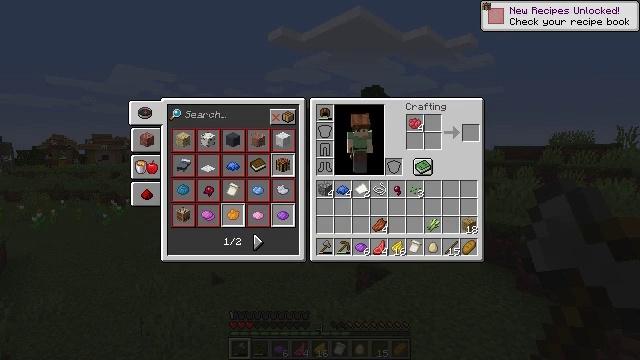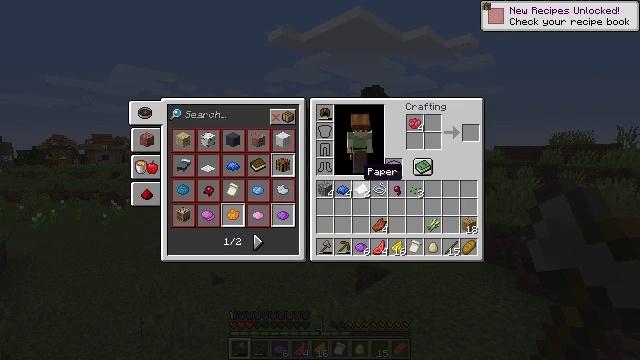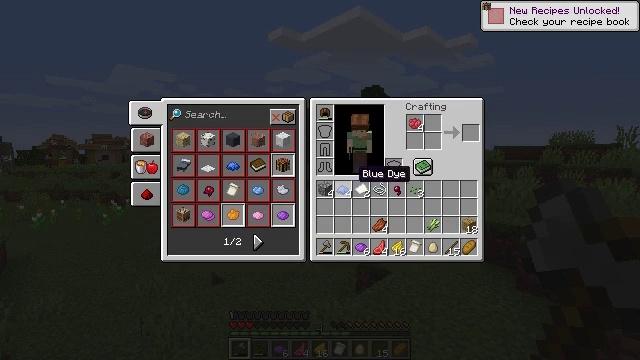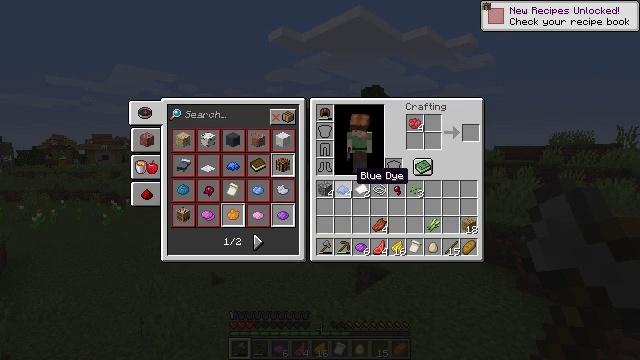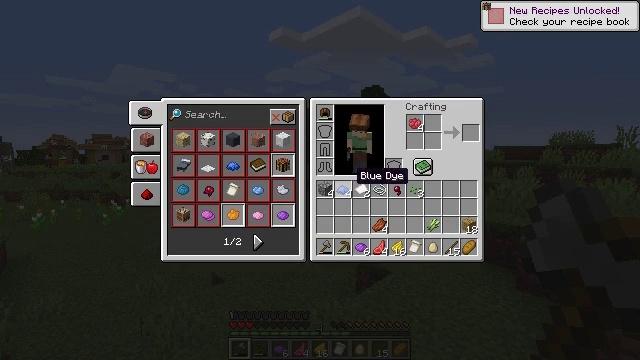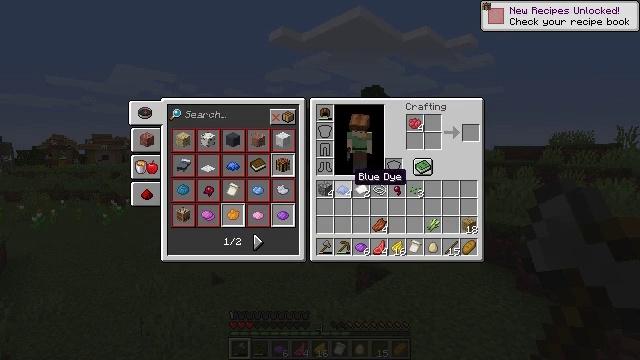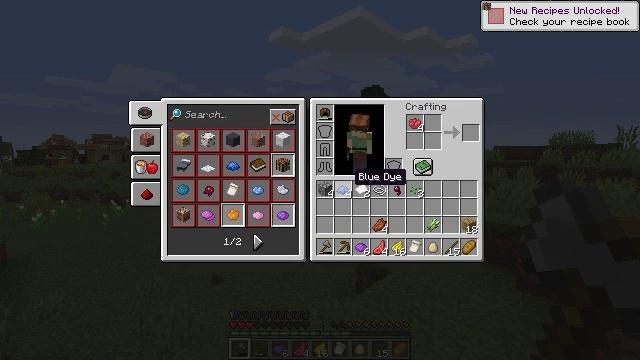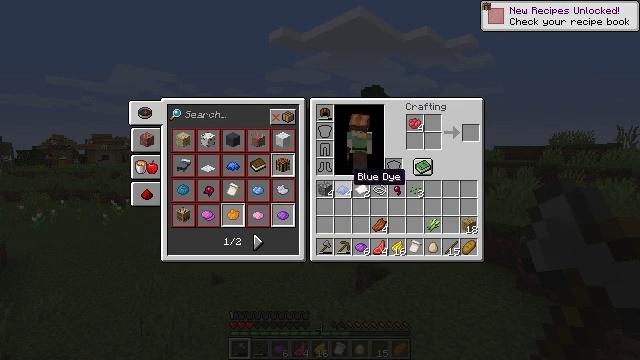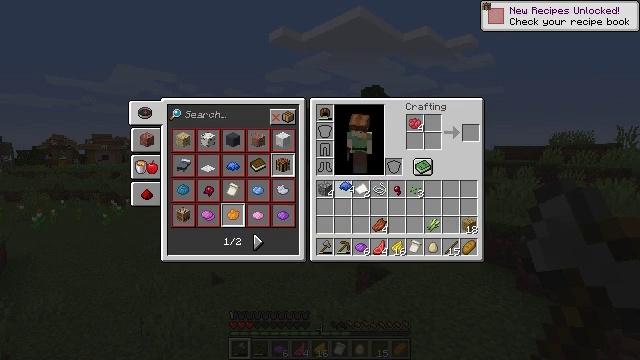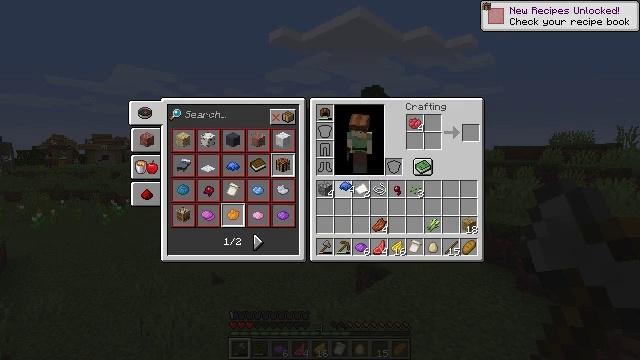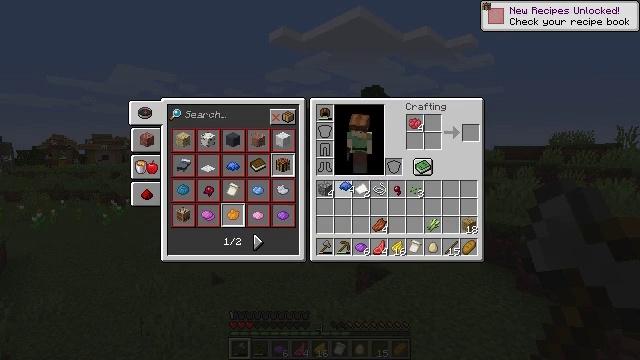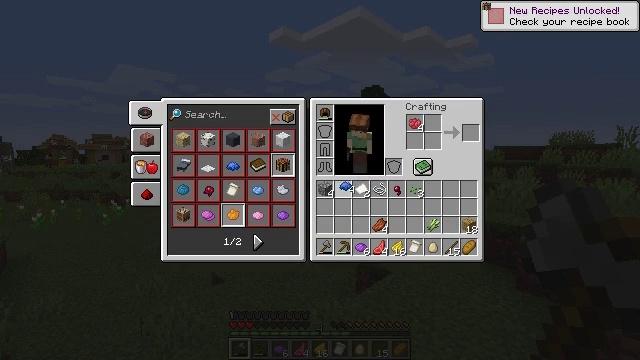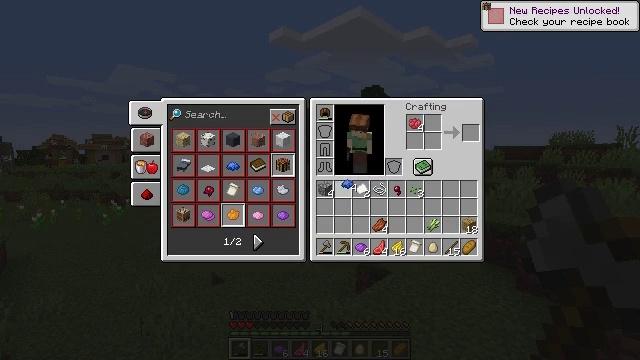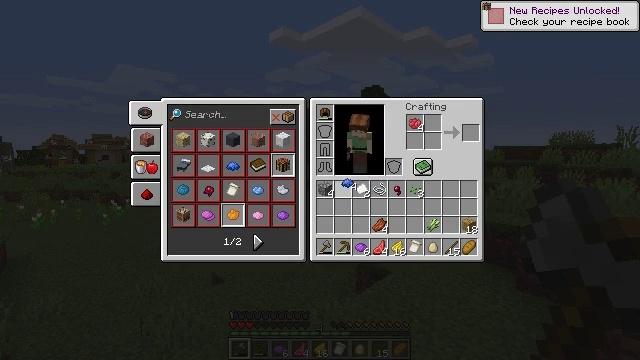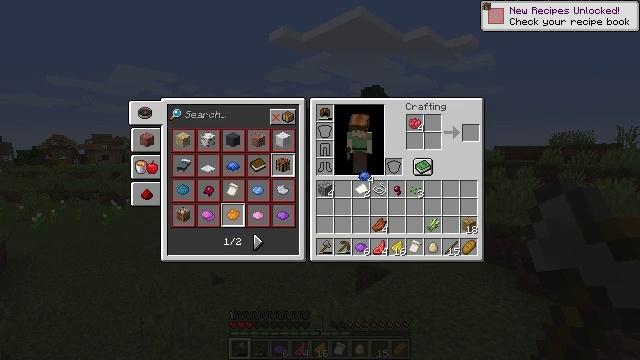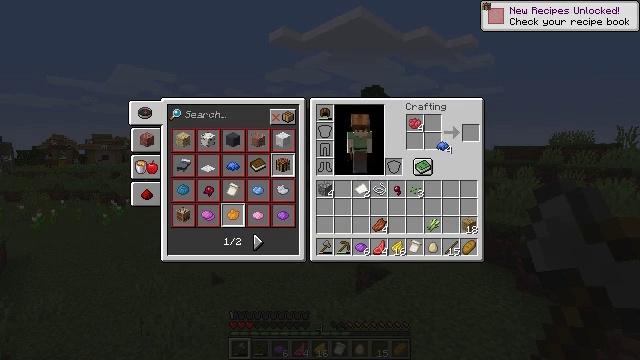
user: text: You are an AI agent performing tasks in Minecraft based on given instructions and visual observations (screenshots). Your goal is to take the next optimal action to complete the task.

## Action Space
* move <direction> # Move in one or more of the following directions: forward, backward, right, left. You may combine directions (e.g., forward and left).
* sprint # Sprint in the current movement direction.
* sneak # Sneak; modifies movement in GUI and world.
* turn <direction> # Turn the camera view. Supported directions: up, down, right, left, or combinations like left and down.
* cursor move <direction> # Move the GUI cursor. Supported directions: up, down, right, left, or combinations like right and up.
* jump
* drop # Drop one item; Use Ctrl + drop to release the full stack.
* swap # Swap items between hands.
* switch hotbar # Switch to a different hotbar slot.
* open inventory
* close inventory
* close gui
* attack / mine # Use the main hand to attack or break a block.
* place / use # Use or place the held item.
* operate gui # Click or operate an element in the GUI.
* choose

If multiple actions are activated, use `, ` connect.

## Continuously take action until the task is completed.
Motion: motion action
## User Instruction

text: Make purple dye by combining dyes.
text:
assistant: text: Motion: cursor move left
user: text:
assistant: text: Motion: no_op
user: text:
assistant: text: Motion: no_op
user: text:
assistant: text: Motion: no_op
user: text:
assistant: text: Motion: no_op
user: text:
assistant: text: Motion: no_op
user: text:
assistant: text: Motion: no_op
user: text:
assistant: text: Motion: operate gui
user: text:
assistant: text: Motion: operate gui
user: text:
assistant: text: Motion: operate gui
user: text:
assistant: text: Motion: no_op
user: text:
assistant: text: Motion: no_op
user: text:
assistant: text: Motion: no_op
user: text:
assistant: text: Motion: cursor move right and up
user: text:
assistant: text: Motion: cursor move right and up
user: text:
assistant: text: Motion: no_op
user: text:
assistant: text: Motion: no_op
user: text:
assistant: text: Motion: no_op
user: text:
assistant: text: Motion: no_op
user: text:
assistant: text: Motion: no_op
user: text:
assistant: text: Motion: no_op
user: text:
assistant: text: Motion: no_op
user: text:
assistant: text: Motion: cursor move up
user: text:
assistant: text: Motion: no_op
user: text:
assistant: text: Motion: operate gui
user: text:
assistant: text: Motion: operate gui
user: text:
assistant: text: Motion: operate gui
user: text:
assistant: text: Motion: no_op
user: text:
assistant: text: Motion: no_op
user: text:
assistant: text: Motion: no_op